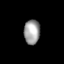
Tissue: lung
Cell type: Epithelial cells
Senescence score: 0.2104
Nuclear area (px): 387
Mean DAPI intensity: 157.693